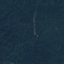
Land use / land cover: Forest